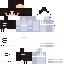
A female human skin with pale skin, wearing brown long hair dressed in a blue tshirt and black pants, featuring a closed mouth.